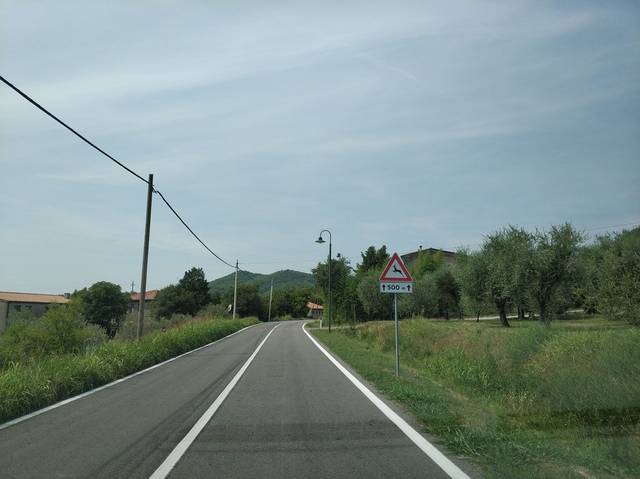
Region: Italy
Coordinates: 45.259, 11.719